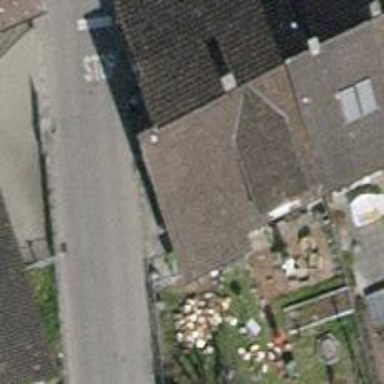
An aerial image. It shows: Terrace building.